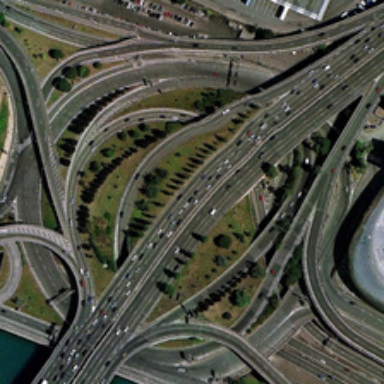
Some green trees are near a viaduct with many cars .